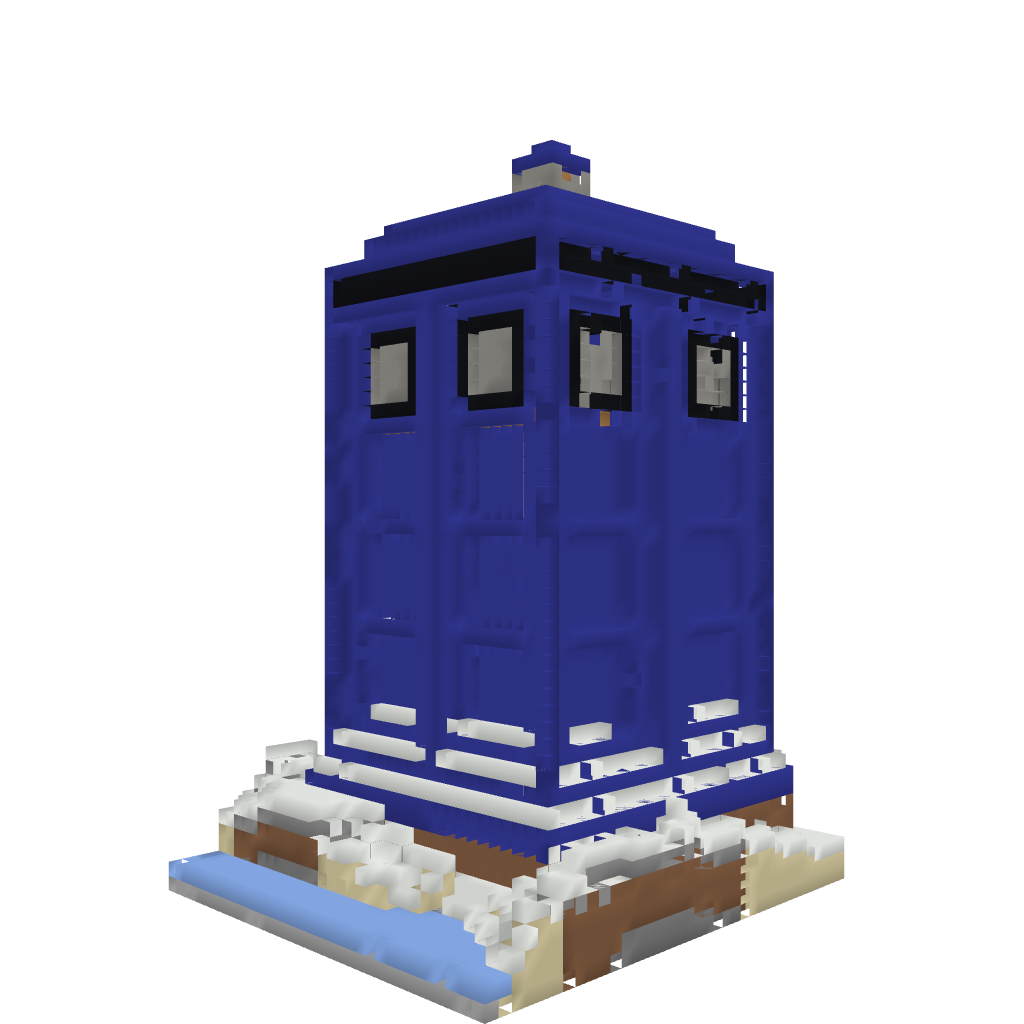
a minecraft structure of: The Tardis